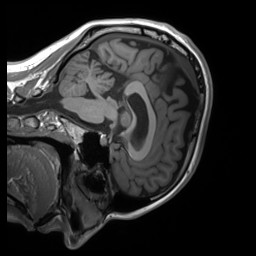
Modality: T1w
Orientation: sagittal
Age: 30
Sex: female
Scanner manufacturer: siemens
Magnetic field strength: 3 T
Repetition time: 1.8 s
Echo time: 0.00241 s